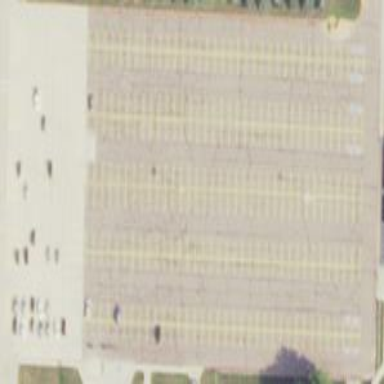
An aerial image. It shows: Parking area available.